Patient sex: F
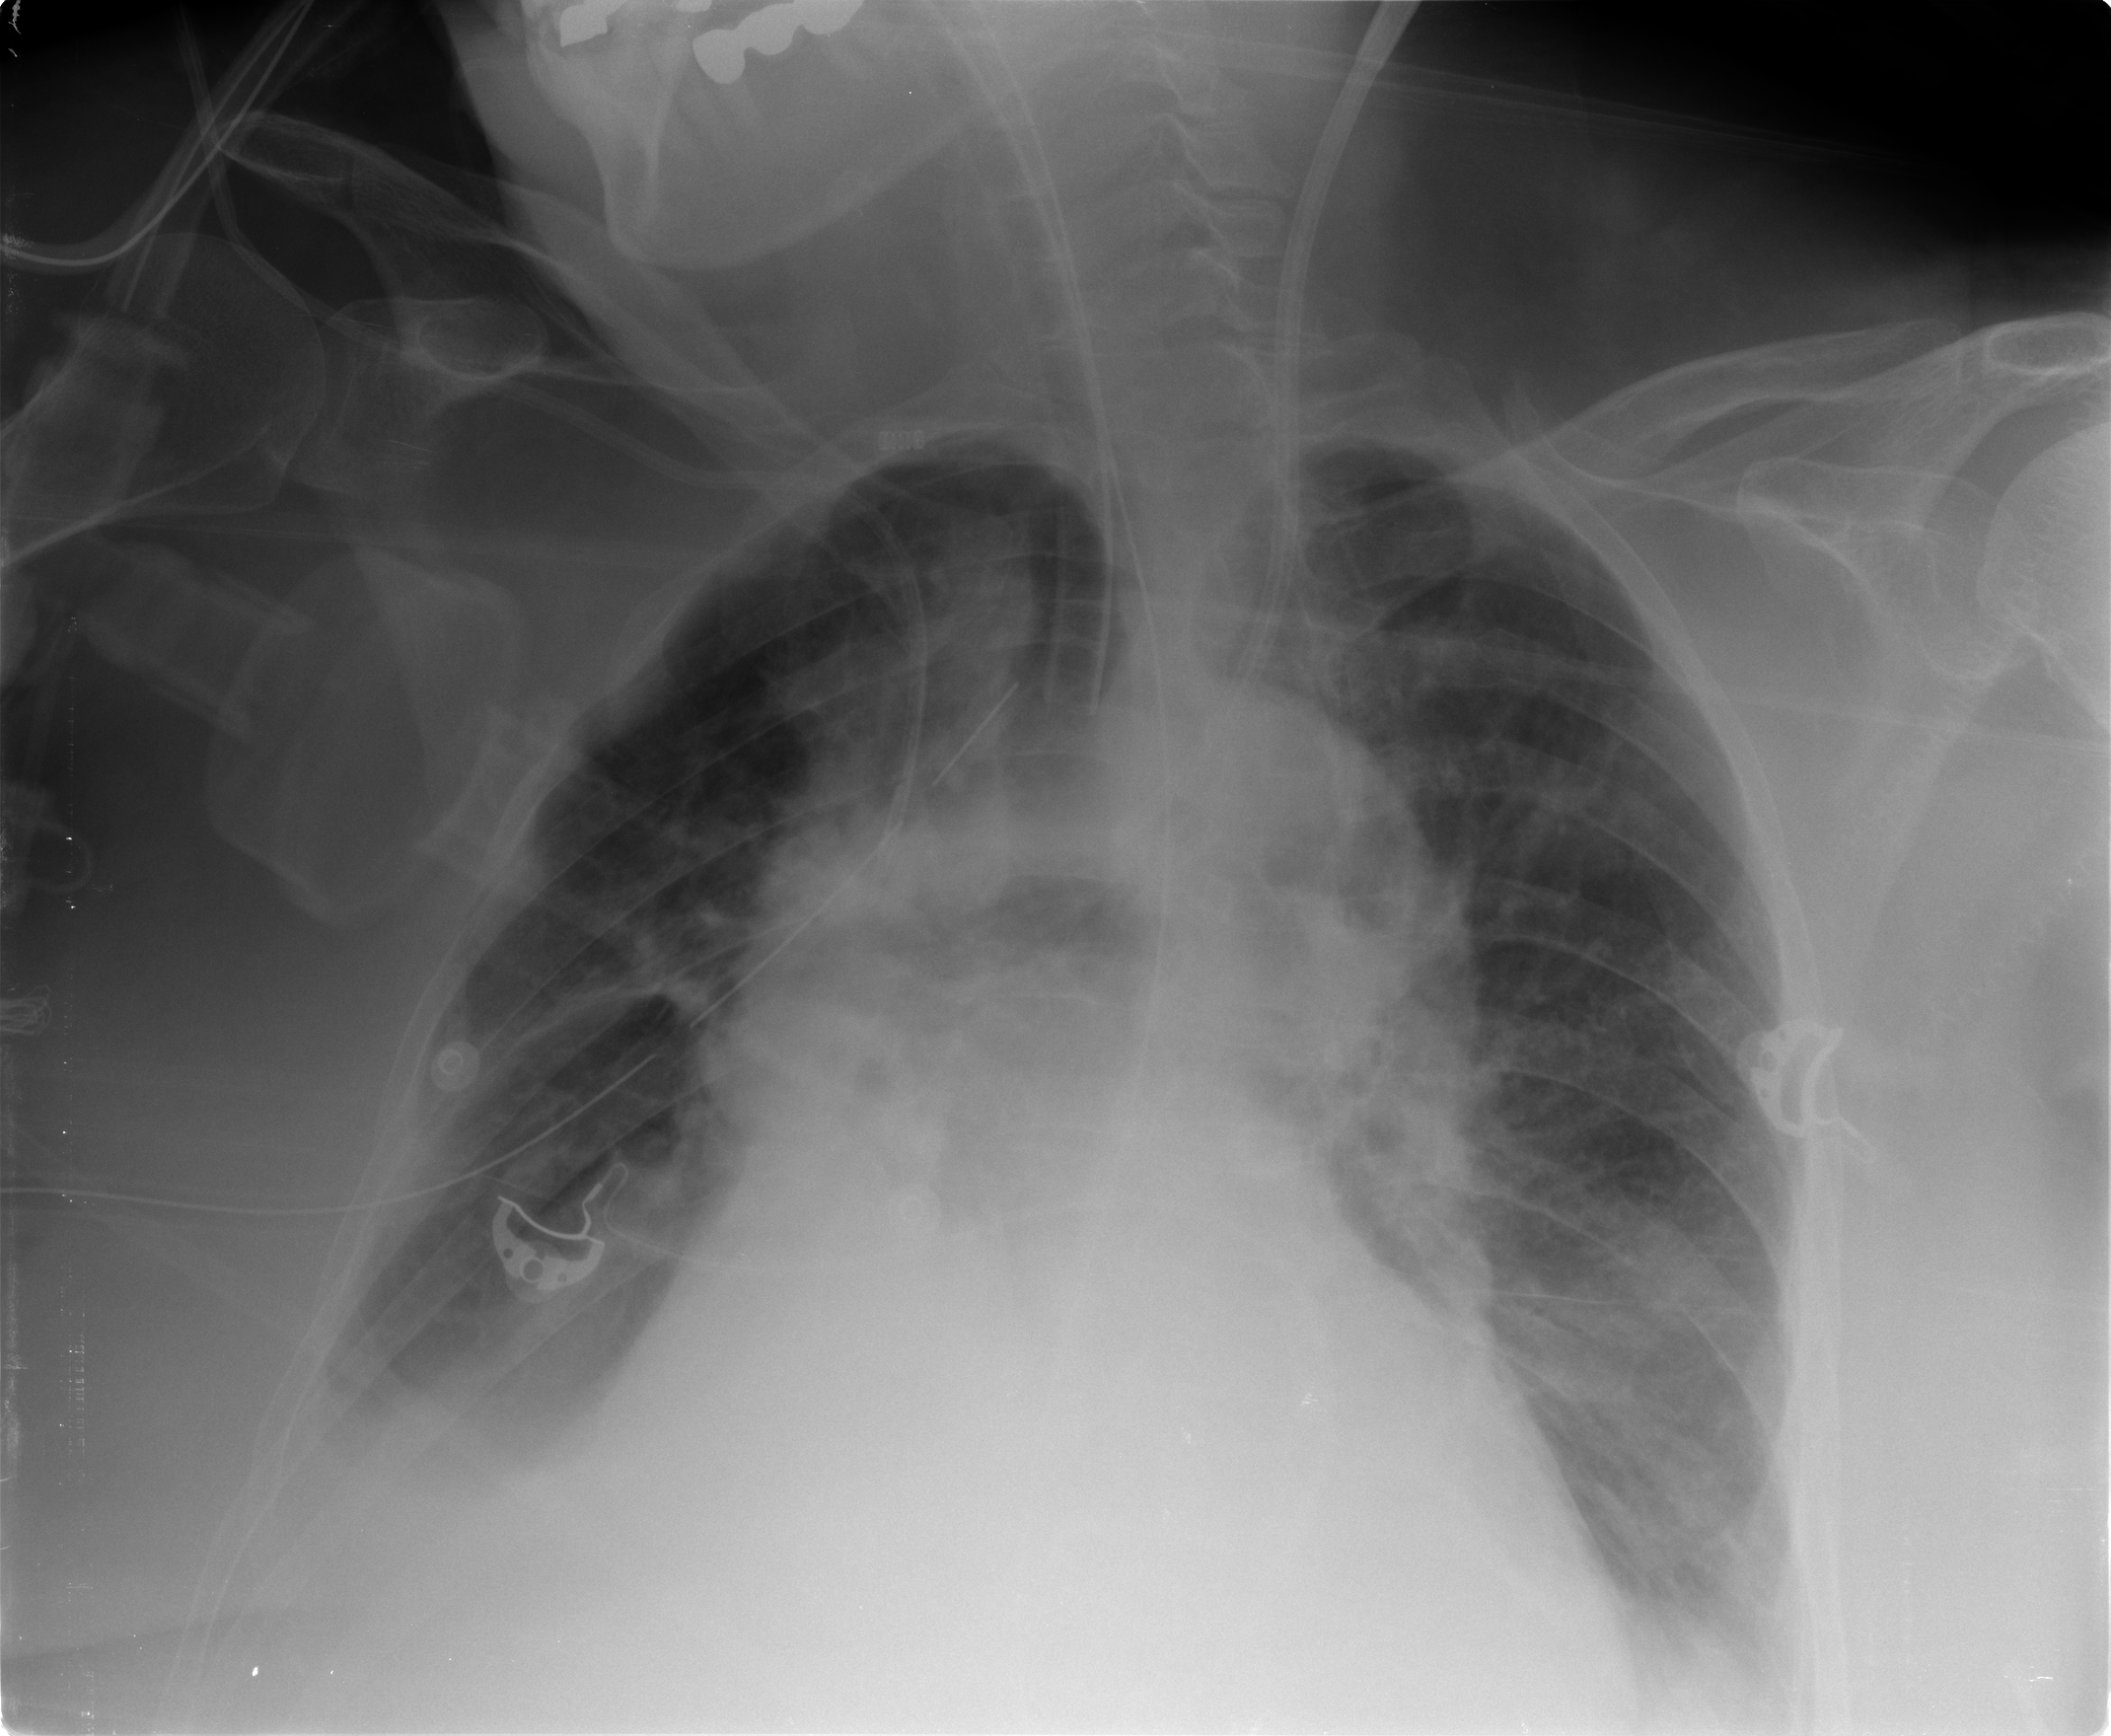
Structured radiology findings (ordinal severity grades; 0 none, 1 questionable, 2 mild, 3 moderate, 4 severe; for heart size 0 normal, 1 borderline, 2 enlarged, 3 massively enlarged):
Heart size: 3
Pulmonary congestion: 2
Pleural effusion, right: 2
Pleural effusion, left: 1
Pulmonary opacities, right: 1
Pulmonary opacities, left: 0
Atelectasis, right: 2
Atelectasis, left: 2